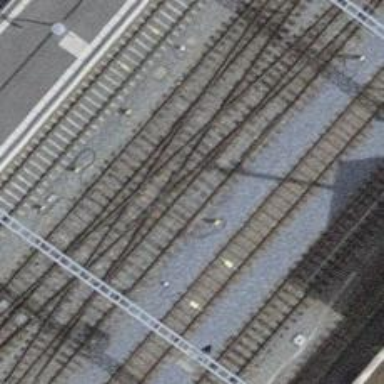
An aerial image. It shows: Railway crossing.